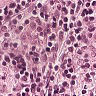
Metastatic tissue present: no